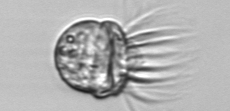
Label: Leegaardiella_ovalis